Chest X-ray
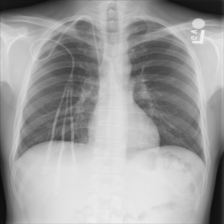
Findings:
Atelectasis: negative
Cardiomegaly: negative
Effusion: negative
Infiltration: negative
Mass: negative
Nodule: negative
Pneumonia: negative
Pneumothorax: negative
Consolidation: negative
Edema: negative
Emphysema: negative
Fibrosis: negative
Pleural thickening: negative
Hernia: negative